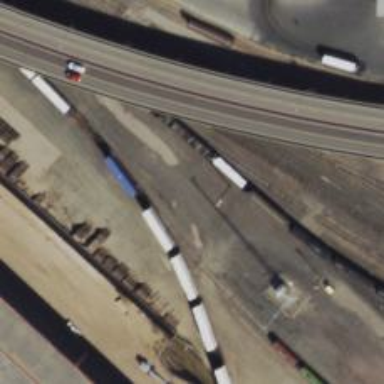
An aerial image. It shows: Abandoned railway yard.